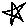
Label: star